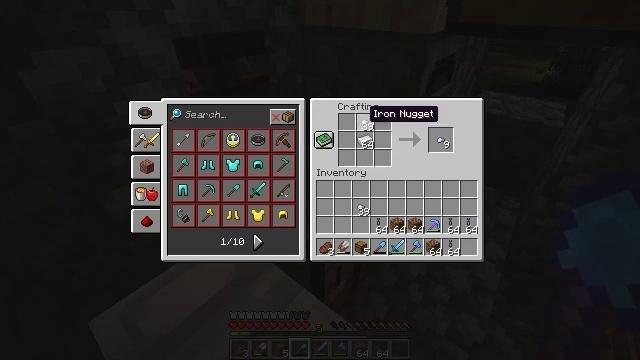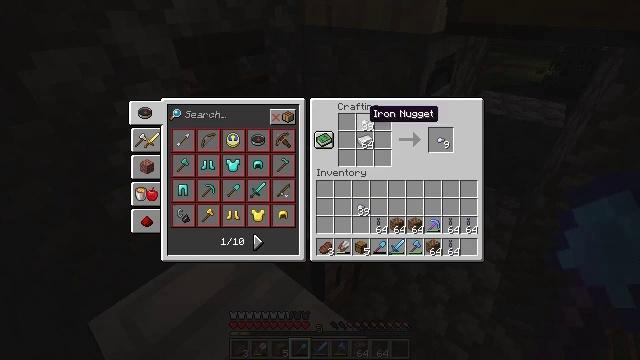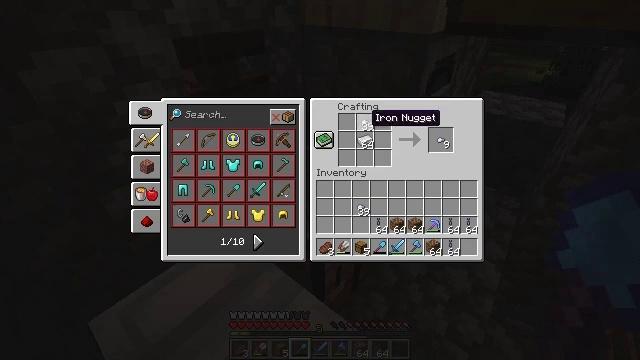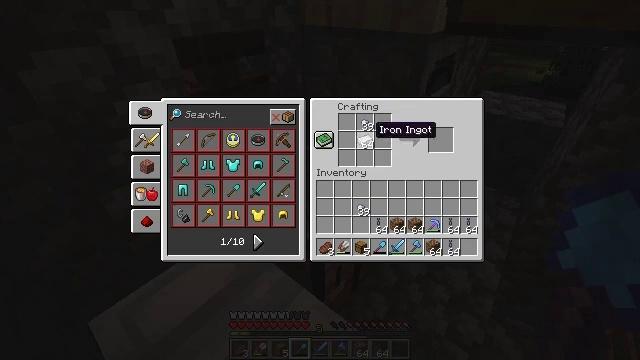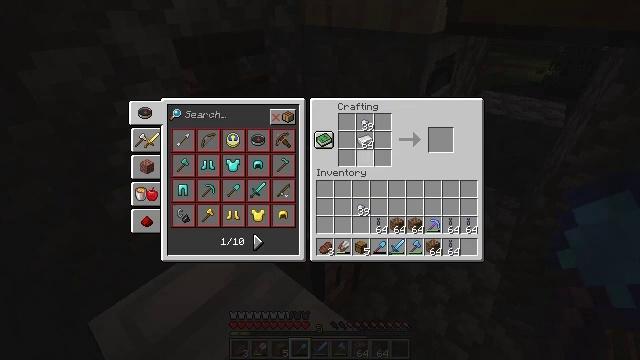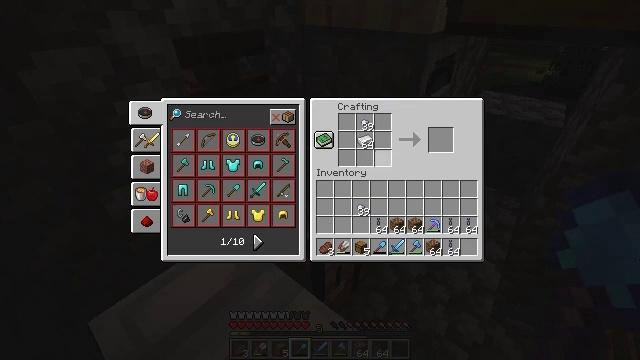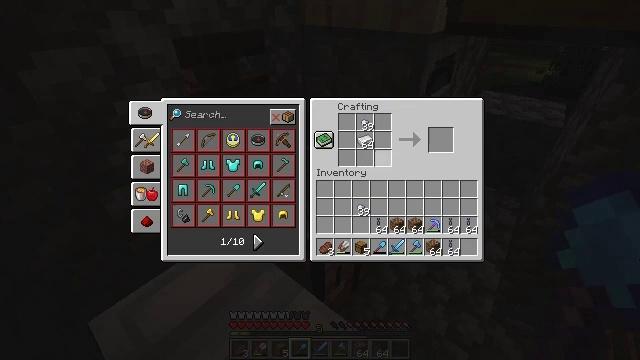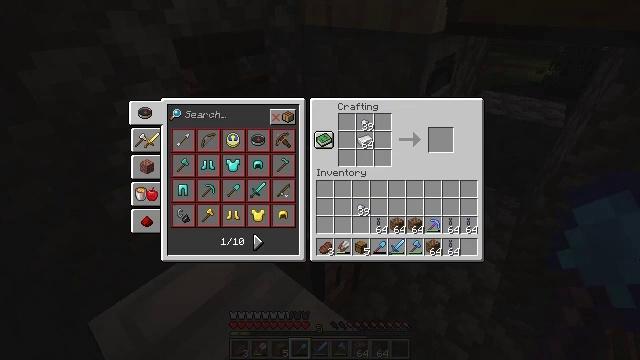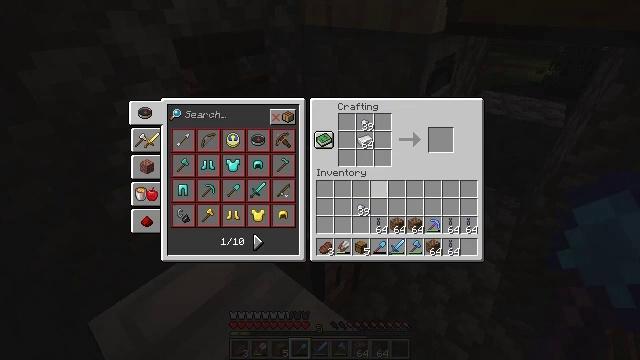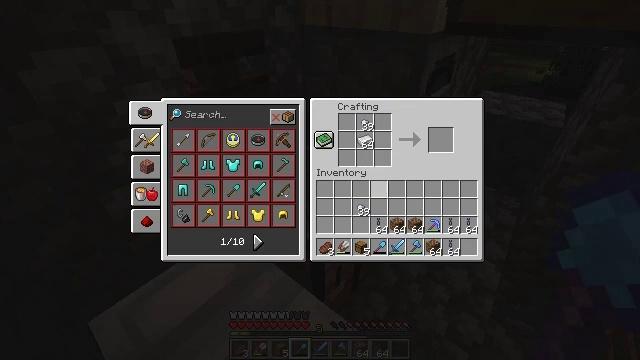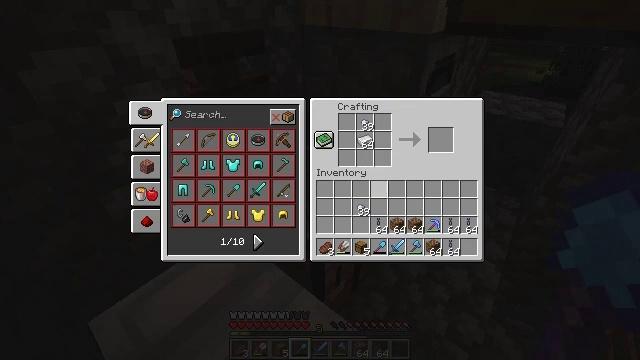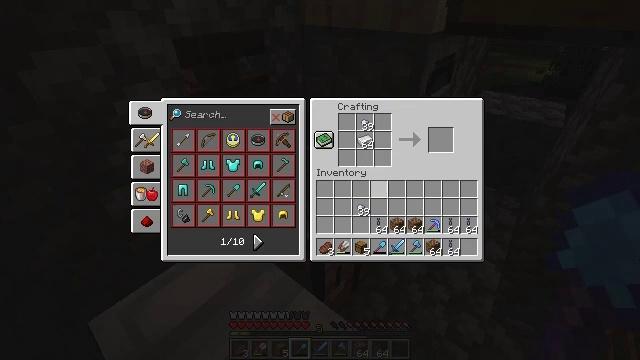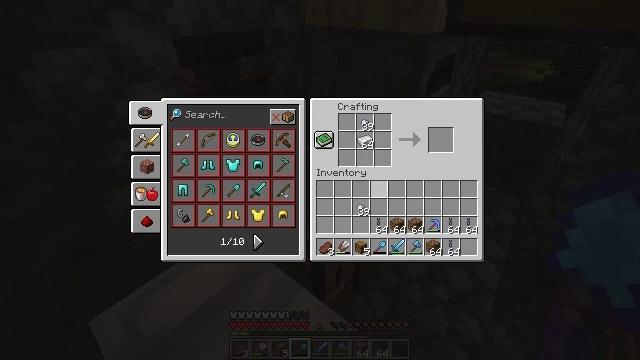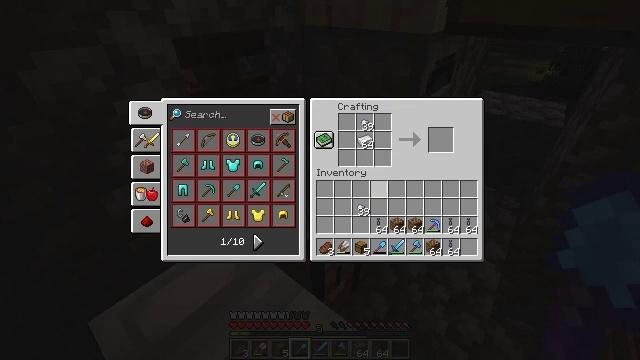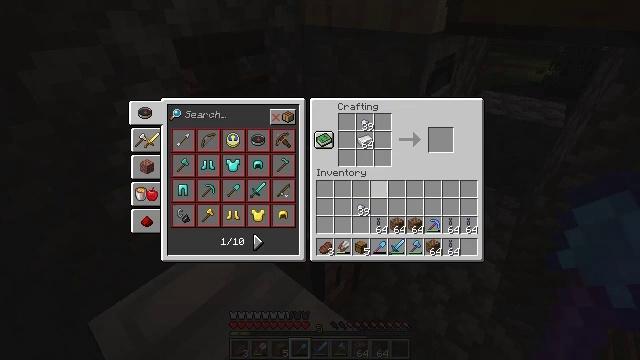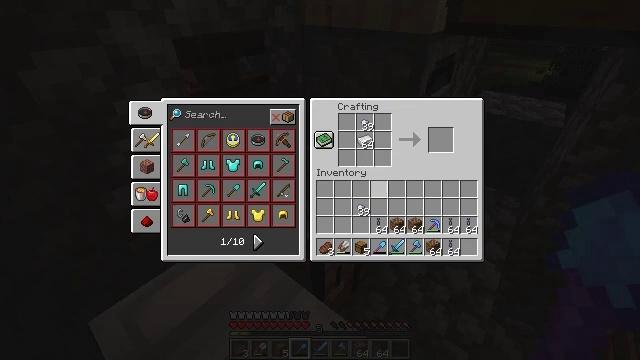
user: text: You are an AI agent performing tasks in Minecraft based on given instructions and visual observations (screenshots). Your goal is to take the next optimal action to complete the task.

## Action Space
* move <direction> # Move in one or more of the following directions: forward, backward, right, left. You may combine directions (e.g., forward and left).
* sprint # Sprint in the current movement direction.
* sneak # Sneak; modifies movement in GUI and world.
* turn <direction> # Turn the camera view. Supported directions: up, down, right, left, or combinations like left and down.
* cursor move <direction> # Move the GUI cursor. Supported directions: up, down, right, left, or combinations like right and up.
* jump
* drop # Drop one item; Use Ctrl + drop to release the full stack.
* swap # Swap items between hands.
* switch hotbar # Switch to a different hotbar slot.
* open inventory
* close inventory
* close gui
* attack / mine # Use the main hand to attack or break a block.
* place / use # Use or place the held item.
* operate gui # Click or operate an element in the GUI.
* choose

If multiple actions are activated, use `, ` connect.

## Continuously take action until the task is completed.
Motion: motion action
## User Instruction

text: Interact with the crafting table to craft a chain.
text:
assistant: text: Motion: no_op
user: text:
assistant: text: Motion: no_op
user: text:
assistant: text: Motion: cursor move down
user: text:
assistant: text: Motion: cursor move down
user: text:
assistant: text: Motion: cursor move down
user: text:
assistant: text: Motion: cursor move down
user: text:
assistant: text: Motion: cursor move down
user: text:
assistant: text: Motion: cursor move down
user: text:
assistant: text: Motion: no_op
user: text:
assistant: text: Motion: no_op
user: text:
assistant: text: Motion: no_op
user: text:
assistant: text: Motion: no_op
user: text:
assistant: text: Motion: no_op
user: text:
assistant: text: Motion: no_op
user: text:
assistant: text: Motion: no_op
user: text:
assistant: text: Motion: no_op
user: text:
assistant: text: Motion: no_op
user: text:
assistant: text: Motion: no_op
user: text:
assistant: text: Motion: no_op
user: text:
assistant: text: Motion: no_op
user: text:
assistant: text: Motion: no_op
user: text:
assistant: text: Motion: no_op
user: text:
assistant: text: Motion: no_op
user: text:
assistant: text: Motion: no_op
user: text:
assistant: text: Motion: no_op
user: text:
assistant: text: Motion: no_op
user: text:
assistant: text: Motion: no_op
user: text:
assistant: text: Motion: no_op
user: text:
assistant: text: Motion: operate gui
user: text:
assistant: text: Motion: operate gui